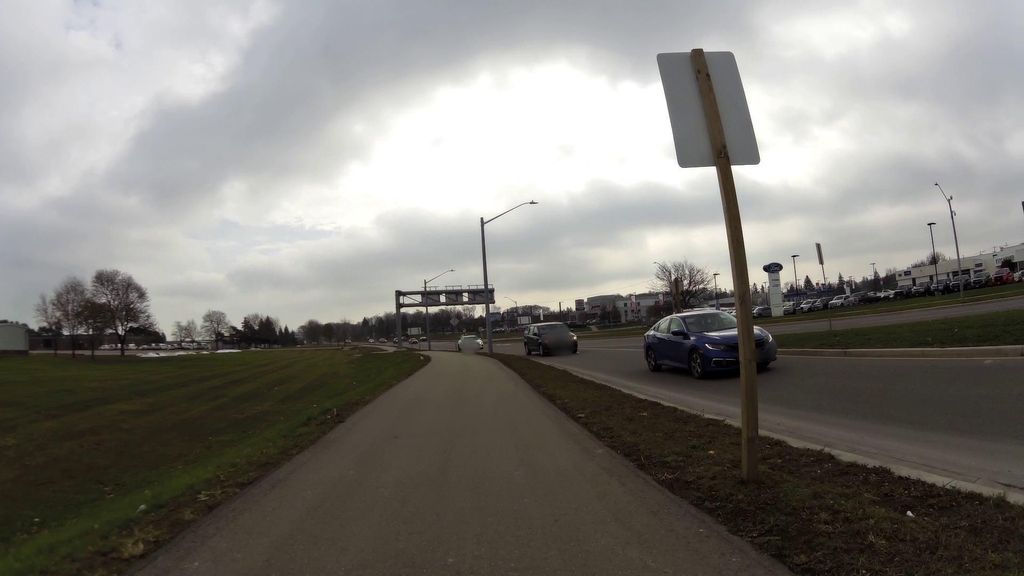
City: kitchener-waterloo